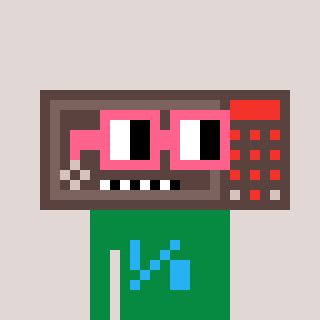
a pixel art character with square pink glasses, a wallsafe-shaped head and a green-colored body on a warm background